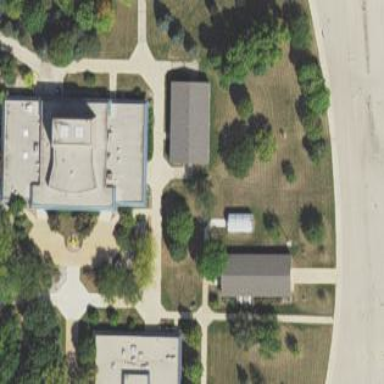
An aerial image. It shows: College building.